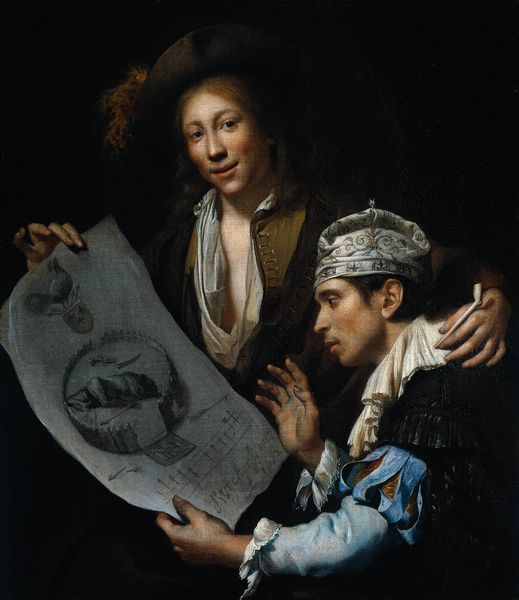
Titel: Allegorie des Unglücksjahres
Künstler: Jan van Wijckersloot
Standort: Amsterdam
Institution: Rijksmuseum
Schlagwörter: berg, blau, dunkel, feder, gemälde, hand, haut, kampf, kopf, mann, schatten, umhang, vogel, weiß, frauen, ocker, sitzen, ausschnitt, braun, brust, finger, frau, frisur, grau, haar, hell, hintergrund, hut, hüte, kleid, kleider, kopfbedeckungen, köpfe, licht, lichter, mund, männer, nase, ohr, orange, profil, schwarz, skizze, zeichen, zeichnung, ölbild, blick, gras, rasen, tier, zaun, beige, gespräch, haube, malerei, gesichter, hemd, jacke, jung, kappe, kappen, mütze, mützen, architektur, arm, arme, augen, barock, blicke, bluse, geschichte, gesicht, halten, kleidung, kragen, rembrandt, stehen, tod, tot, ärmel, bild, bildnis, gelehrte, gesten, holland, hände, niederlande, portrait, porträt, öl, gräser, hügel, haare, mantel, realismus, reich, stoff, adel, kaufmann, kind, personen, blatt, gesang, musik, musiker, oper, theater, en face, frontal, krone, ohren, renaissance, schulter, seide, genre, kinder, kreis, rund, adelige, federhut, hellblau, kopfbedeckung, lächeln, schrift, wangen, papier, umarmung, ansicht, italien, man, spieler, noten, jungen, berge, farben, farbe, grafik, ausdruck, beleuchtung, figuren, könig, dick, wolle, pfeife, rauchen, lesen, tiefe, junge, rüsche, rüschen, ölfarbe, ölfarben, zeigen, tor, arena, betrachter, satin, umarmen, doppelportrait, doppelporträt, hell dunkel, eingang, offen, zettel, burg, orient, technik, tageslicht, festung, jugend, druck, radierung, stich, künstler, jacken, plakat, selbstbildnis, zirkus, belehren, kauf, adeliger, allegorie, entwurf, ölmalerei, krause, verhandlung, damast, anschauen, bekleidung, stift, betrachten, poster, tracht, pergament, wappen, kontraste, karte, gestus, jäger, raucher, geschnürt, wesen, wams, fabelwesen, struktur, erhoben, prinz, kostüme, diskussion, fingerzeig, plan, schriftrolle, fröhlich, flämisch, niederländer, leser, löwe, holländisch, caravaggismus, hahn, pfeiffe, huhn, bild im bild, ansehen, griffel, versenkung, stier, umzäunung, krähen, baumwolle, jägerin, präsentieren, lichtkegel, idee, partitur, rondell, lasierend, projekt, ingenieur, kastell, palisade, kalender, mäßigung, papyrus, kunstlicht, materie, begrenzung, jünglinge, meerschaumpfeife, morgenland, lehren, kächeln, notenzeile, caravaggio, eingrenzung, erfindung, alte meister, bilg, kral, jüngöing, lehrling, hähnchen, temperantia, tausch, stop, caravaggist, palisaden, geder, kikeriki, team, lichtlichtlicht, belehrte, bestickte mütze, blickkontakt auf mit einem kün, dunkel hell-dunkel, entwurft, finanzier, geschlitzte ärmel, intonation, jackehemd, mirakel, plsn, projeit, rubens 1650, straußenfeder, tabakspfeife, tonpfeiffe, zuversicht, el, noten#, notern, paarportrait